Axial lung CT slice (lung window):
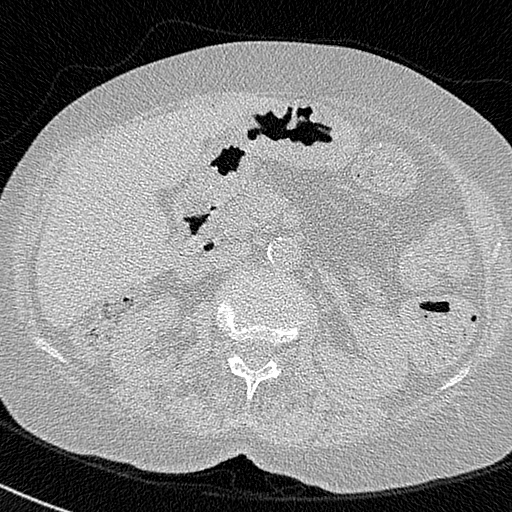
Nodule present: no